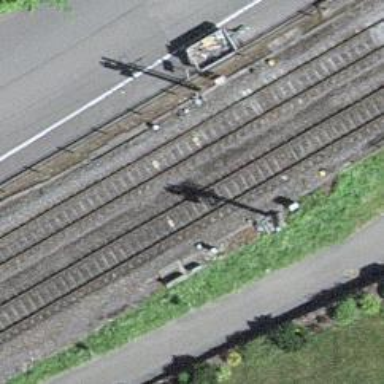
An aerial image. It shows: Railway signal.